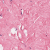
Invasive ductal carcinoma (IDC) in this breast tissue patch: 0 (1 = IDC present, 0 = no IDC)